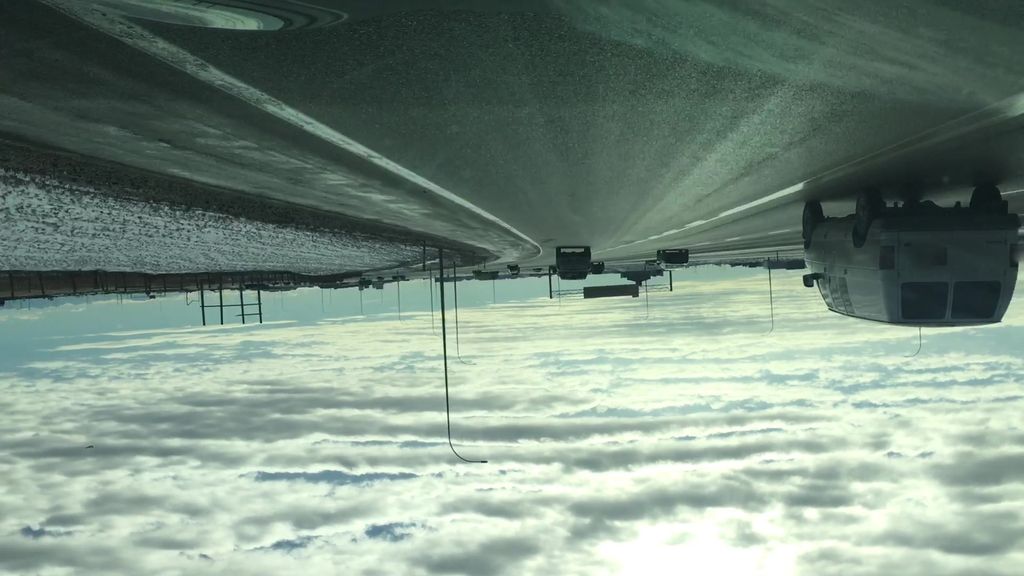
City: calgary